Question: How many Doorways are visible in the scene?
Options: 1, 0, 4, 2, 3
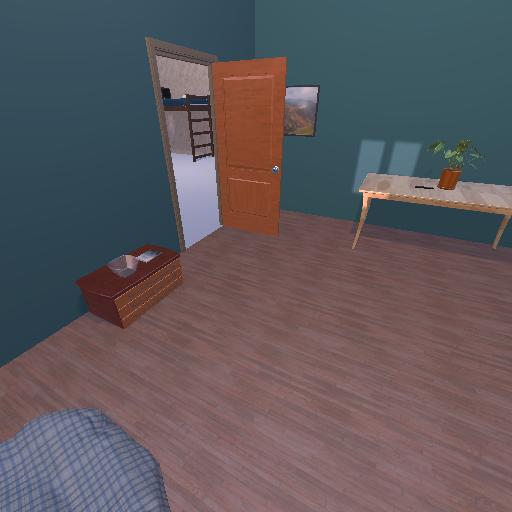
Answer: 1